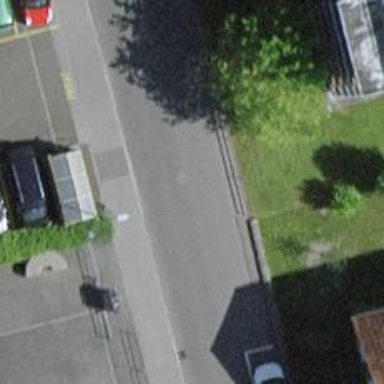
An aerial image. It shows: Parallel parking lane on residential road with asphalt surface.